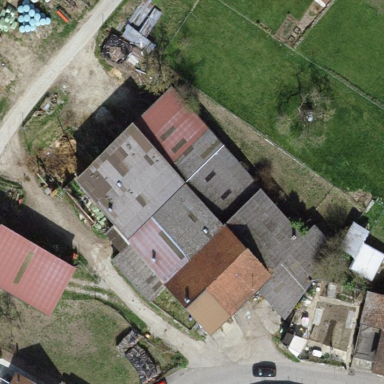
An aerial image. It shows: Farmyard area.